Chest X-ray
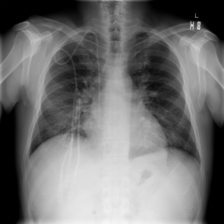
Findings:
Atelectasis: negative
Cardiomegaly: negative
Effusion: negative
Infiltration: negative
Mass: negative
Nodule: negative
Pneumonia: negative
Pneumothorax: negative
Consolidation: positive
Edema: positive
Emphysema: negative
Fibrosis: negative
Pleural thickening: negative
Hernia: negative